Field crop: tomato
Growth stage: 2
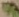
Species: solanum